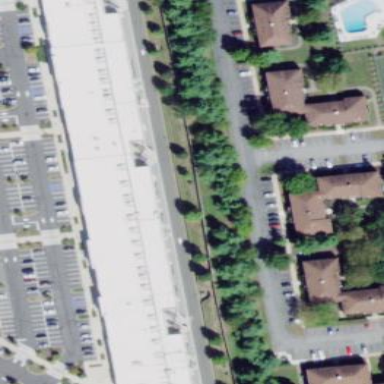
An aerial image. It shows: Retail building.